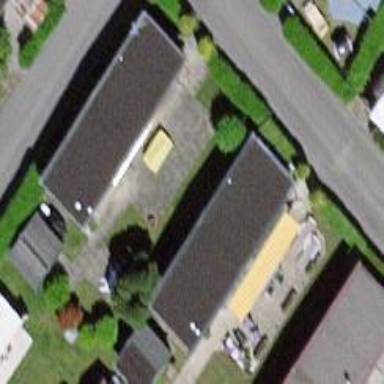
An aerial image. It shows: Static caravan building.